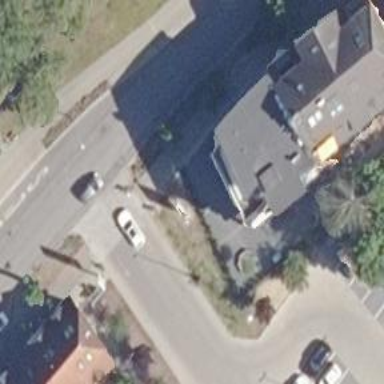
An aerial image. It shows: Cafe.